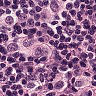
Metastatic tissue present: yes